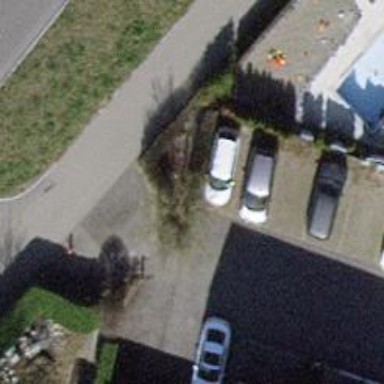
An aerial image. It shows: Cycle barrier.